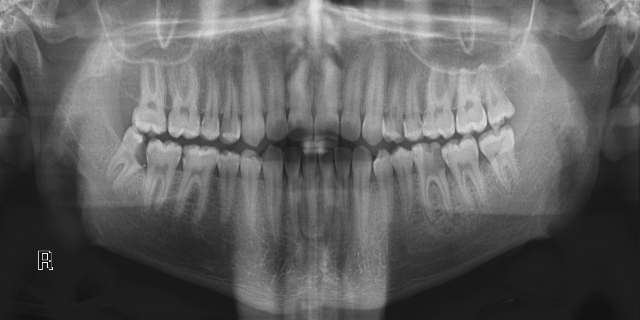
adult